Field crop: maize
Growth stage: 2
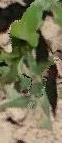
Species: maize